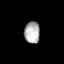
Tissue: skin
Cell type: Epithelial cells
Senescence score: 0.1834
Nuclear area (px): 332
Mean DAPI intensity: 175.142